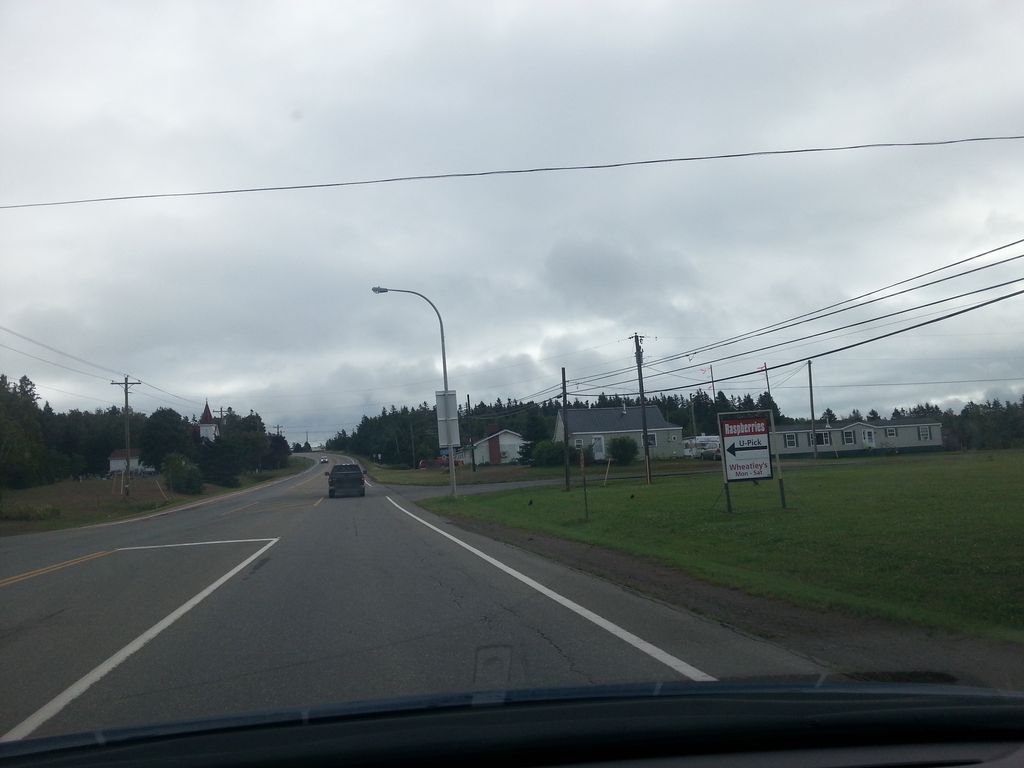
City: charlottetown